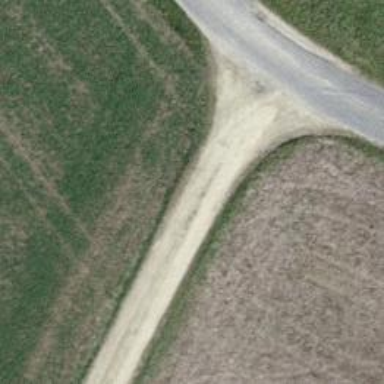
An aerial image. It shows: Compacted track road with grade3 tracktype.